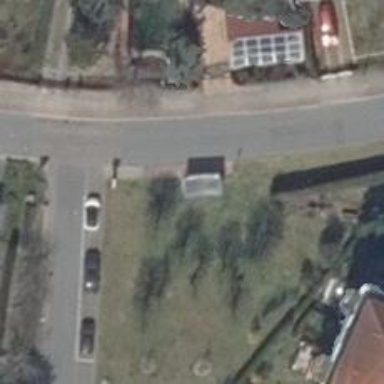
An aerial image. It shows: Shelter for public transport.